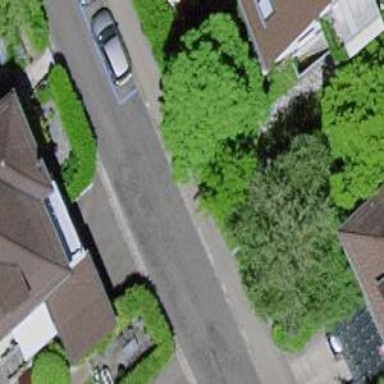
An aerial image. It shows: Paved footway.